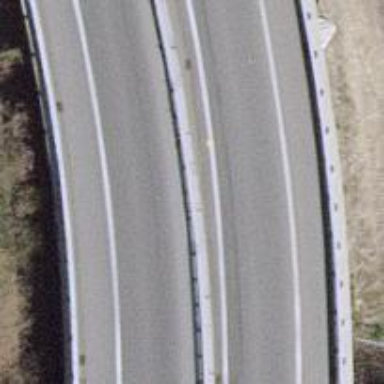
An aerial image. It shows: Bridge on motorway link.